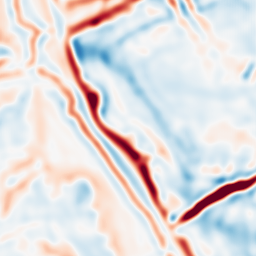
Category: multiscale
Decomposition family: log
Decomposition parameters: sigma: 5
Upsampling method: fft_zeropad
Upsampling parameters: scale: 2
Upsampling scale: 2